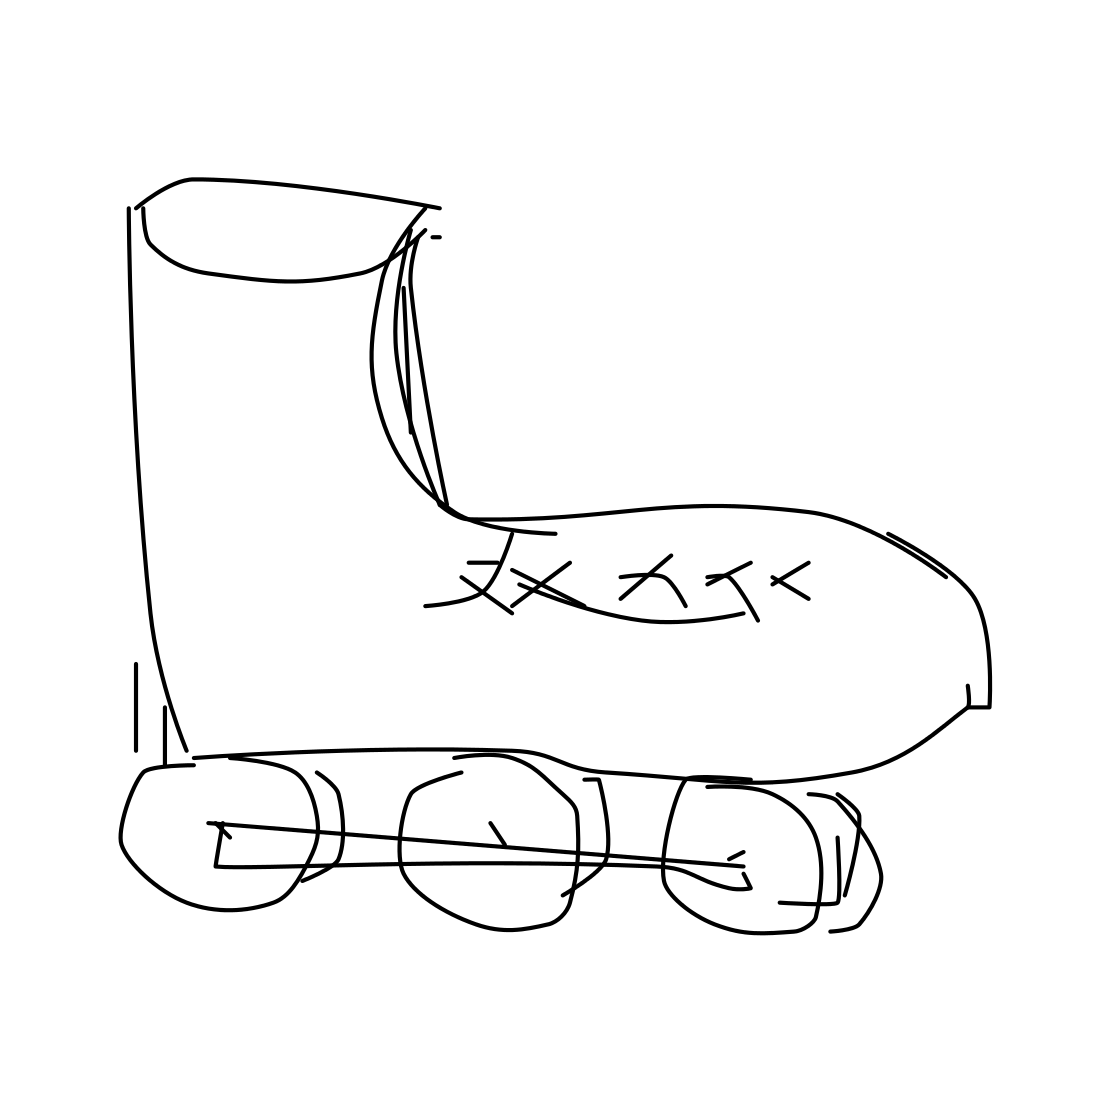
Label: rollerblades